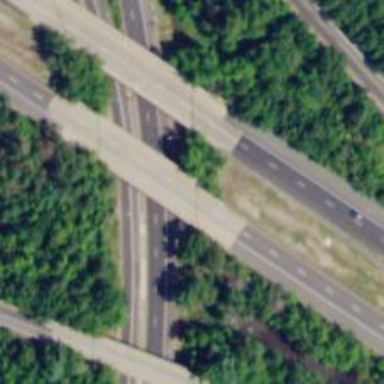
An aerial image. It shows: Urban freeway bridge over motorway.